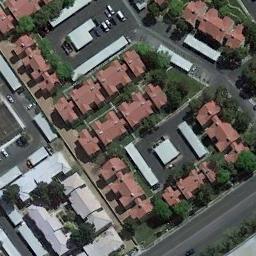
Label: dense_residential